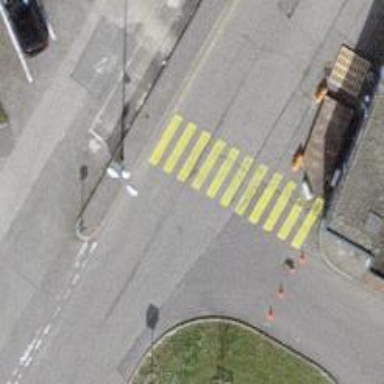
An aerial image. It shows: Marked road crossing.